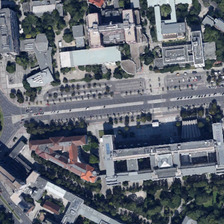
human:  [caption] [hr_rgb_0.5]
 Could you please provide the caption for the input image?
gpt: many buildings and green trees are in a school .

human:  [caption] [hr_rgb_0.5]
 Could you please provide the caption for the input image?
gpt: many buildings and green trees are in a school .

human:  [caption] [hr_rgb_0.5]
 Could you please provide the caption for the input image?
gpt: the school is surrounded by the wide roads .

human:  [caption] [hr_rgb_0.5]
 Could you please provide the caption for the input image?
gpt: the school is surrounded by the wide roads .

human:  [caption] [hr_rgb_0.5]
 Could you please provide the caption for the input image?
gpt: many buildings and green trees are in a school .